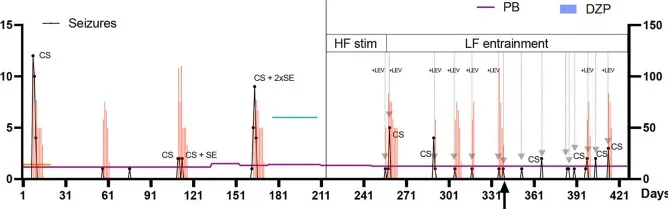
Frequency and chronic/acute pharmacological treatment of seizures until seven months after implantation. (B) The seizure number (left y-axis) in black dots and lines and average daily ASD dosage in mg/kg/day (right y-axis) for chronic (horizontal colored lines) and emergency treatment (vertical bars) with levetiracetam (LEV) or diazepam (DZP) are shown on a day-to-day basis since begin of March 2020 until end of April 2021 (seven months pre and post implantation). Gray arrows represent successful avoidance of further seizure occurrence/evolution after a single seizure or in cluster seizures (CS) via stimulation with (+LEV) or without LEV intervention. It turned out that initially, only the combination of acute LEV treatment and LF-entrainment prevented or interrupted cluster seizure evolution. Since February 2021, however, LEV was not administered after seizure occurrence due to severe side-effects, with LF-entrainment alone achieving cluster cessation, except in two CS events which consisted of rapid successive but few seizures in April 2021. Eight seizure evolution interruptions were conducted together with LEV and seven without LEV after stimulation onset, with only seven interruptions with LEV during LF-entrainment. DBS has the potential of reducing acute pharmacological interventions.
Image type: chart (chart)